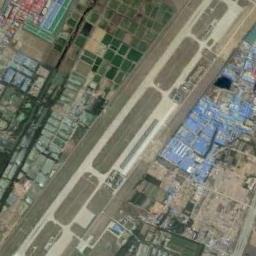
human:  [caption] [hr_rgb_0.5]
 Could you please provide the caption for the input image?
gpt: A runway at the airport is surrounded by a residential area with several airport houses next to the runway .

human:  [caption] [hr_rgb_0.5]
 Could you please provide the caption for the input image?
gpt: There is an airport between many buildings and fields .

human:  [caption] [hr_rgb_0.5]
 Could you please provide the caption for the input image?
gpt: The airport was built in the middle of lush vegetation .

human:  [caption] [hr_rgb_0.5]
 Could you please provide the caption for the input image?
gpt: An airport with some parallel runways between the farmland and the residential area .

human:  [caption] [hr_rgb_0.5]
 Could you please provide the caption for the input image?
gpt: There are many buildings on both sides of the road of the airport .